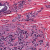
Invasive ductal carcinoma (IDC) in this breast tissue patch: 1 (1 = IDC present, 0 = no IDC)